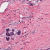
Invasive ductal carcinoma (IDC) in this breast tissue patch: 0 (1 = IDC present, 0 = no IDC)